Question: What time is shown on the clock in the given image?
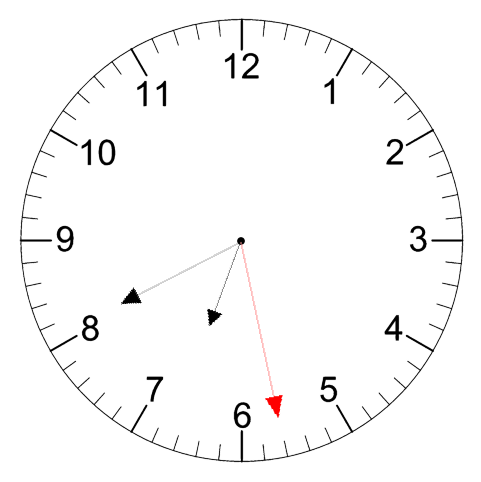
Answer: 06:40:28